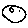
Label: moon